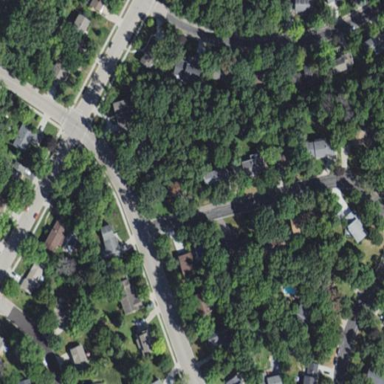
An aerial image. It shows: Residential neighbourhood.